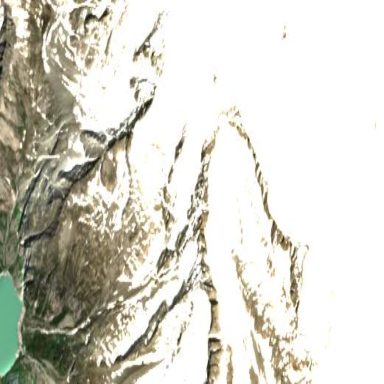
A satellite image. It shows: Majestic glacier in the distance.